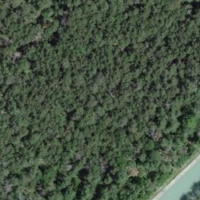
EUNIS habitat code: 43
Species observed at this site:
Minois dryas
Limenitis reducta